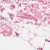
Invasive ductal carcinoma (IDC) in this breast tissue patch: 0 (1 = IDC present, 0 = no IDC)